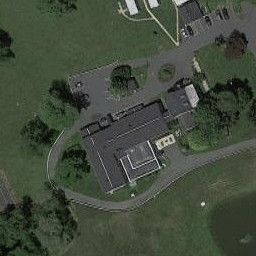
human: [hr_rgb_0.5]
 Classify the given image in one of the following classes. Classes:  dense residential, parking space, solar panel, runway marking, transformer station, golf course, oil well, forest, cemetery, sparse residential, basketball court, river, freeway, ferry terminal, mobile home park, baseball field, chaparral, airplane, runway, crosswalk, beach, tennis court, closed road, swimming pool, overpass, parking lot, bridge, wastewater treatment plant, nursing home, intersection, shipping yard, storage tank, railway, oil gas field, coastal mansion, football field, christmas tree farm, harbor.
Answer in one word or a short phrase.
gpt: nursing home